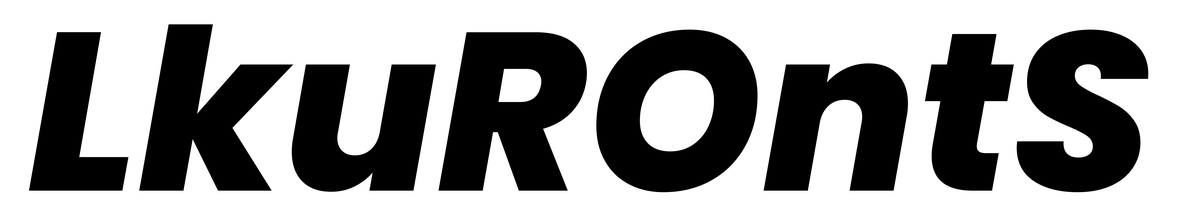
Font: Poppins-ExtraBoldItalic